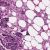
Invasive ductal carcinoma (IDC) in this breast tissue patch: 1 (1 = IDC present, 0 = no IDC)